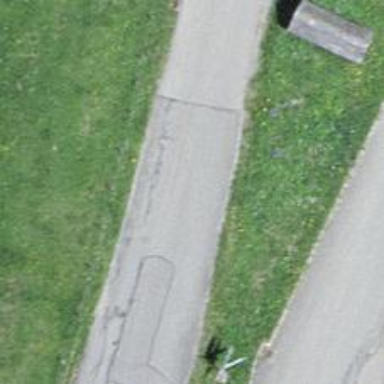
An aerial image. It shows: Unclassified road with asphalt surface.